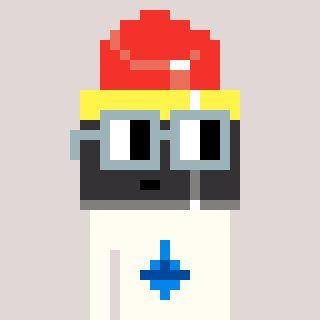
a pixel art character with square dark gray glasses, a lipstick-shaped head and a grayscale-colored body on a warm background